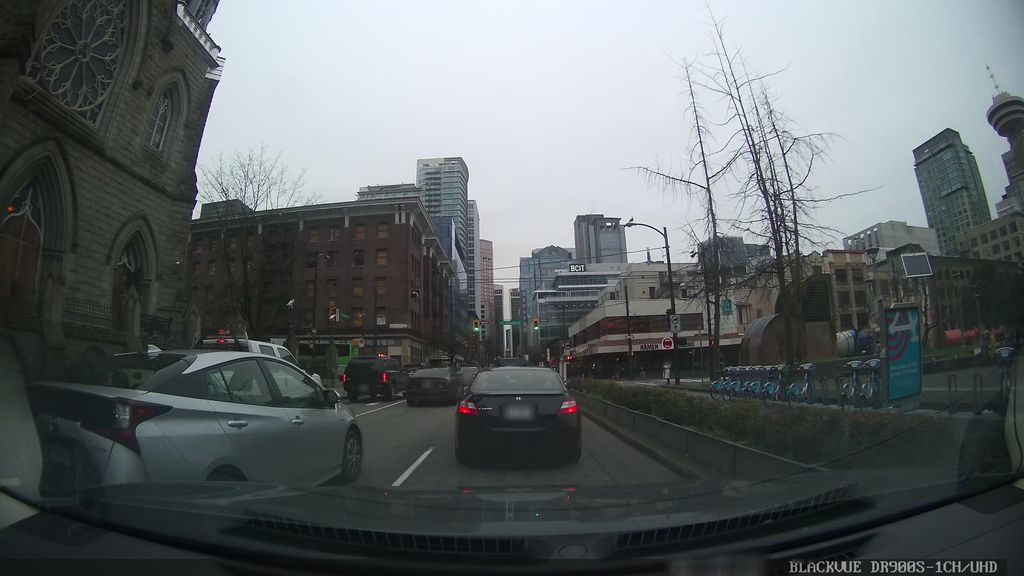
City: vancouver